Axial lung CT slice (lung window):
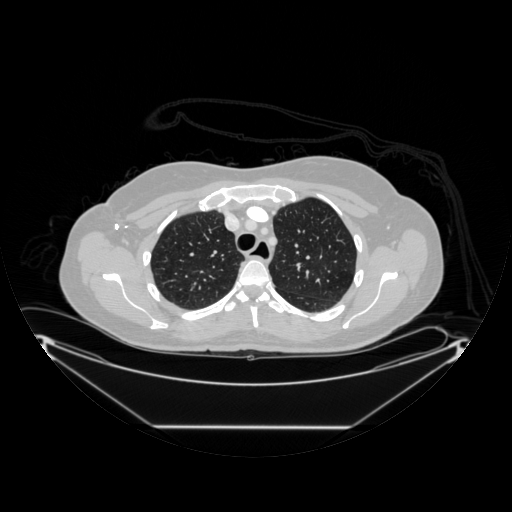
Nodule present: no